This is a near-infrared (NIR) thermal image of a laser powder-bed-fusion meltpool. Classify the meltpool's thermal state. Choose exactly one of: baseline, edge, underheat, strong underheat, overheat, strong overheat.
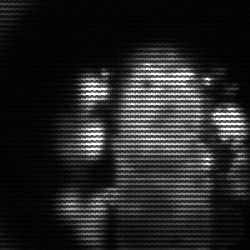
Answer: strong underheat